Aerial crown-view tile of a tropical tree (Barro Colorado Island, Panama), acquired 20241014:
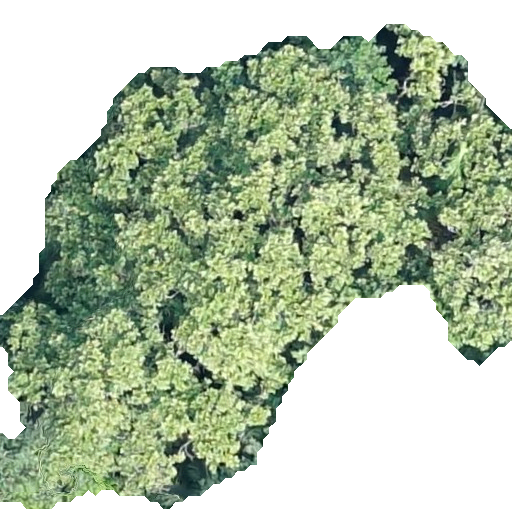
Species: Anacardium excelsum
GBIF accepted scientific name: Anacardium excelsum
Crown area: 267.646 m²